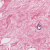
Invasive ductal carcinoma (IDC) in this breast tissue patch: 0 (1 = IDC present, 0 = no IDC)